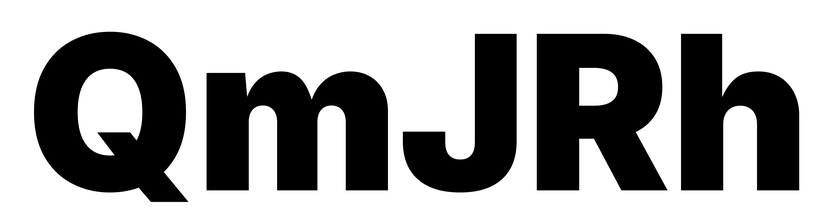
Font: Inter_Black